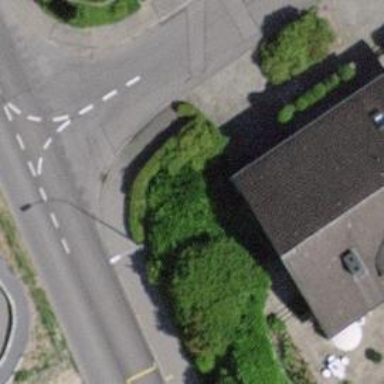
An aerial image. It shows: Kerb serving as barrier.